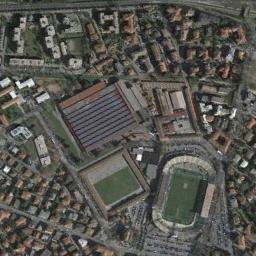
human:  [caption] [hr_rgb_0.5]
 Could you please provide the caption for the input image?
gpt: Many buildings are next to the stadium .

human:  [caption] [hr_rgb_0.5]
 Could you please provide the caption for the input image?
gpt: This stadium has a row of silver signs on each side .

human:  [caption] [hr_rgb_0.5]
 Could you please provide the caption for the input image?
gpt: Oval gym is enclosed in the middle of a residential area .

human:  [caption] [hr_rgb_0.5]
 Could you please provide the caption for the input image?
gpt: The stadium is on the grass next to some buildings .

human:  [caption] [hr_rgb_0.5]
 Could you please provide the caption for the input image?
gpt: There are many buildings around the stadium .